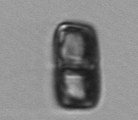
Label: Ephemera